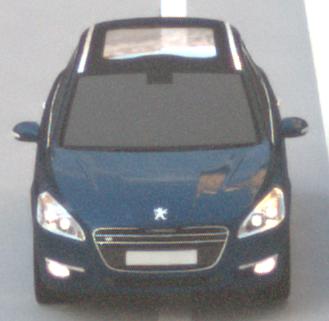
Make: Peugeot
Model: 508 SW 120 VTi
Detailed model: 508 (I) SW
Model produced from: 2011/03
Model produced until: 2014/05
Doors: 5
Color: blue
Road condition: dry road
Daytime: sunrise or sunset
Contrast: low contrast